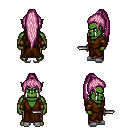
a pixel art fantasy rpg character, male body template, orc, green skin, brown robe, robe skirt, pink extra-long topknot hairstyle, leather bracers, white slippers, dagger, four views (front, back, left, right), 2x2 character sprite sheet, small pixel art, hard edges, no anti-aliasing